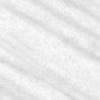
Label: change